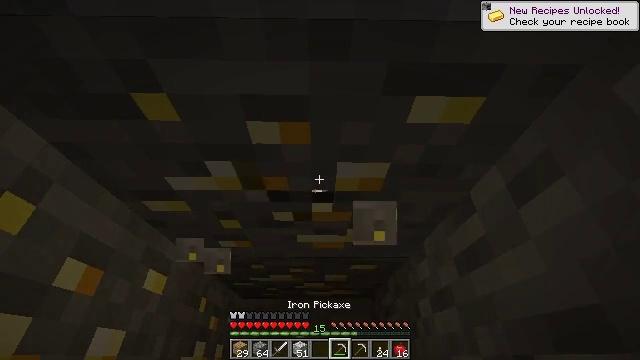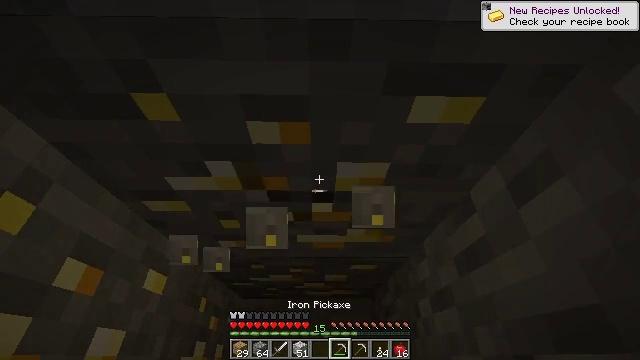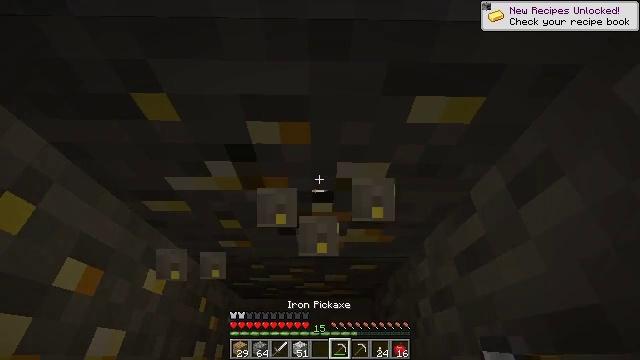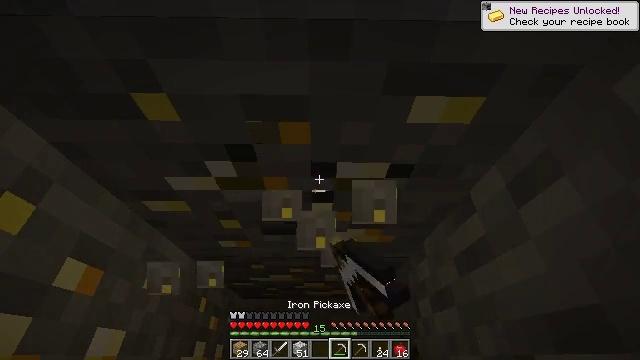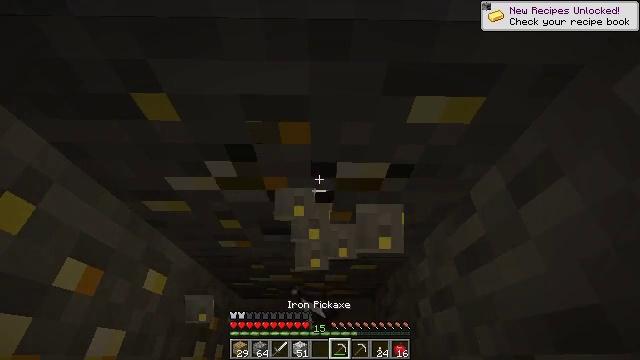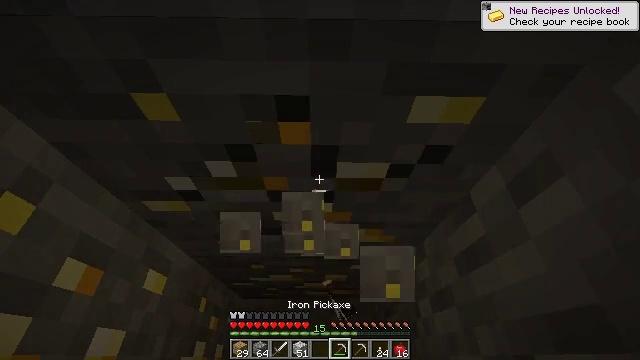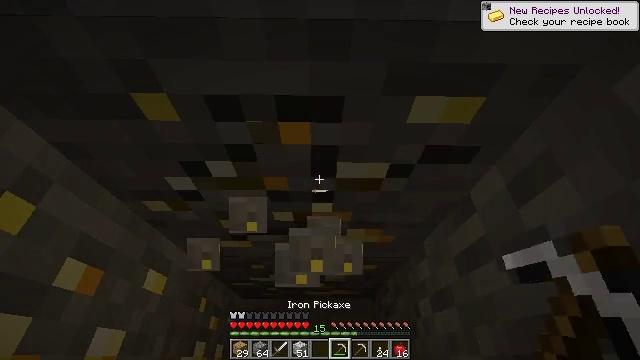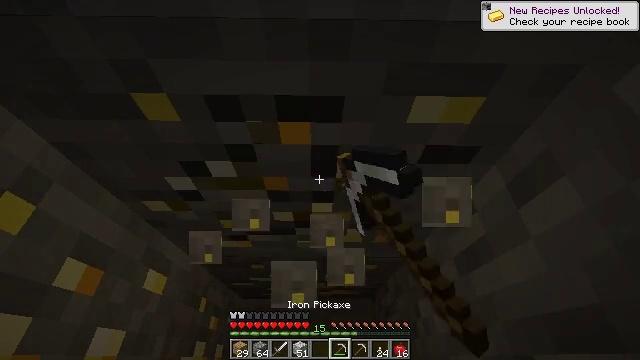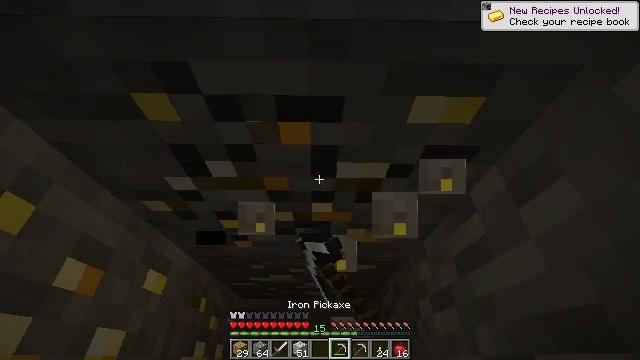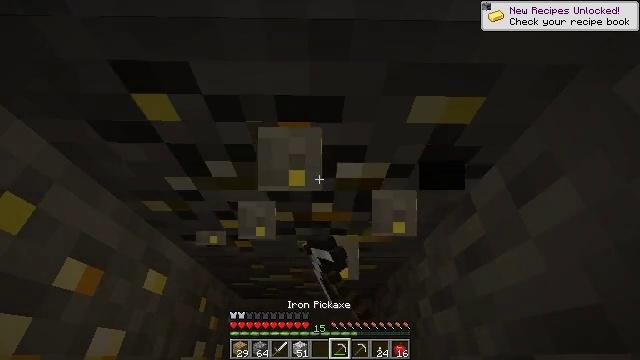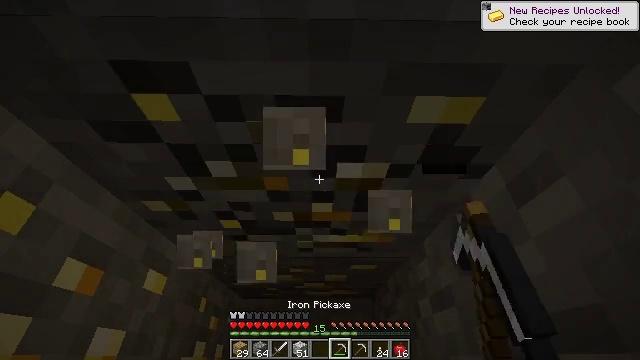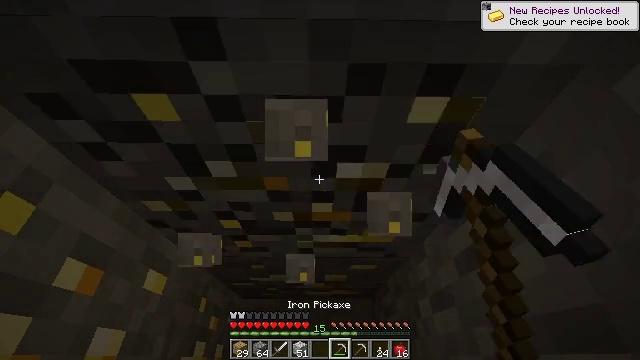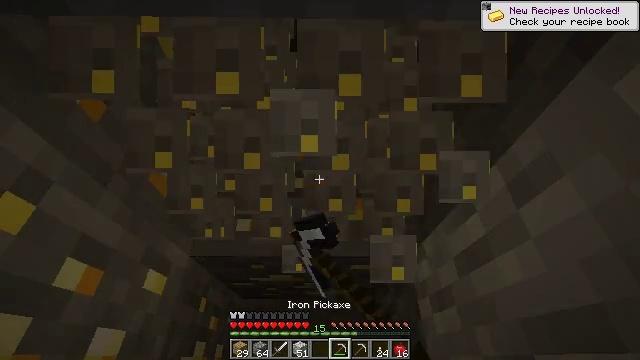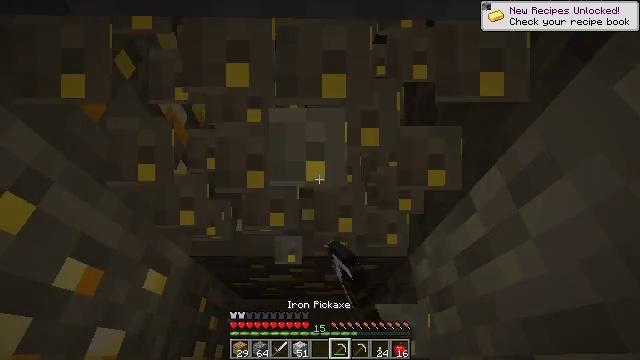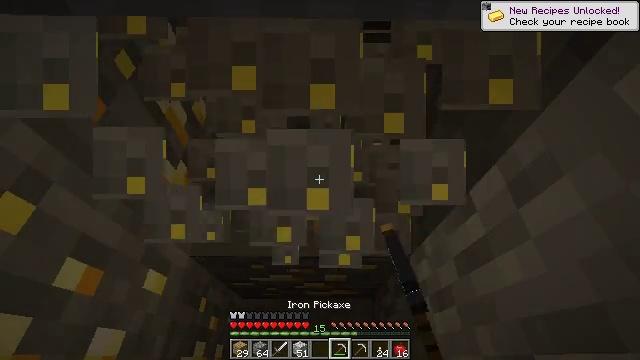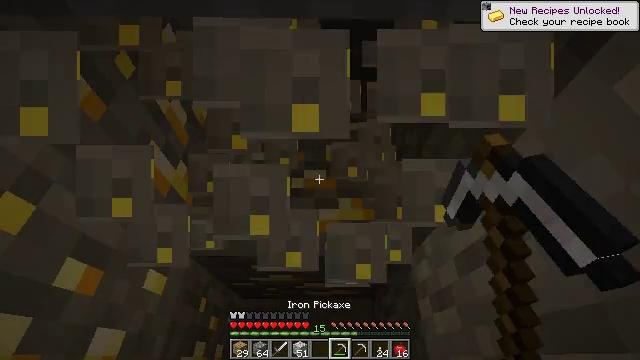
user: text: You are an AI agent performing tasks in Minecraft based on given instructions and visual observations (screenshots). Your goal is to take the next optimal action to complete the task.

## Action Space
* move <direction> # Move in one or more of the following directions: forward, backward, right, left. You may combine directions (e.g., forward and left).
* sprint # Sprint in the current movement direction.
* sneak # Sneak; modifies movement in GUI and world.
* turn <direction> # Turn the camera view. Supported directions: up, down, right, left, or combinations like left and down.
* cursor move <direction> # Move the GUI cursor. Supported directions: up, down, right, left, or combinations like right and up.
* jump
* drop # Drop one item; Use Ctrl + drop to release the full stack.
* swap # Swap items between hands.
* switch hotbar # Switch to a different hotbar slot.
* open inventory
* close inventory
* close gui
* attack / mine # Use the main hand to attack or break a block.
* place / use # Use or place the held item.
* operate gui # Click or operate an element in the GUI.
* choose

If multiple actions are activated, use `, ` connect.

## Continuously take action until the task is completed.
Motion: motion action
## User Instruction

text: Mine the gold ore underground.
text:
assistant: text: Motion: attack / mine
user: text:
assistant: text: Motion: attack / mine
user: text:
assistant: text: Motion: attack / mine
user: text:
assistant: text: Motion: attack / mine
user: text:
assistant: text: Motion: attack / mine
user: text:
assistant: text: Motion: attack / mine
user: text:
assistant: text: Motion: attack / mine
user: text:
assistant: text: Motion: attack / mine
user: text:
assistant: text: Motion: attack / mine
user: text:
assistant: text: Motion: attack / mine
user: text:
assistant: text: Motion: attack / mine
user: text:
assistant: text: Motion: attack / mine
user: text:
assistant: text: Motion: attack / mine
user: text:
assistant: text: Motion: attack / mine
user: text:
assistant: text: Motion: attack / mine
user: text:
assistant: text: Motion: attack / mine
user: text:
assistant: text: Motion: turn down, attack / mine
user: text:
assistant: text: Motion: turn down, attack / mine
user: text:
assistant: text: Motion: attack / mine
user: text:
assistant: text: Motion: turn down, attack / mine
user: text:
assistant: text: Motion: turn down, attack / mine
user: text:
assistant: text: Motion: attack / mine
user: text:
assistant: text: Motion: attack / mine
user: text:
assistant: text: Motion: attack / mine
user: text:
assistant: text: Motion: attack / mine
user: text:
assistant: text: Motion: attack / mine
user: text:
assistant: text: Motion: attack / mine
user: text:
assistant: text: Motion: attack / mine
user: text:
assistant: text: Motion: attack / mine
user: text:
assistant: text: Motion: attack / mine